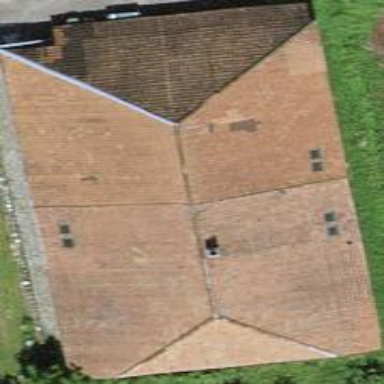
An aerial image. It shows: Farm building.